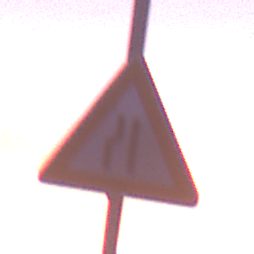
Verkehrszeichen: EinseitigVerengteFahrbahnLinks
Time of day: Dawn
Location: Outdoor (Nature)
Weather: PartlyCloudy
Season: NotSpecified
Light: Natural